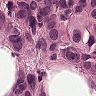
Metastatic tissue present: yes